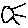
Label: sun